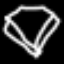
Label: diamond